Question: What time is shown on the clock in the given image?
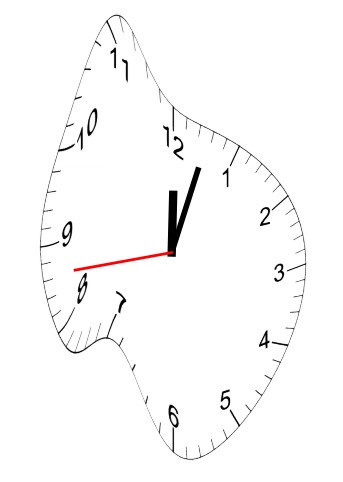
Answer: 12:02:43